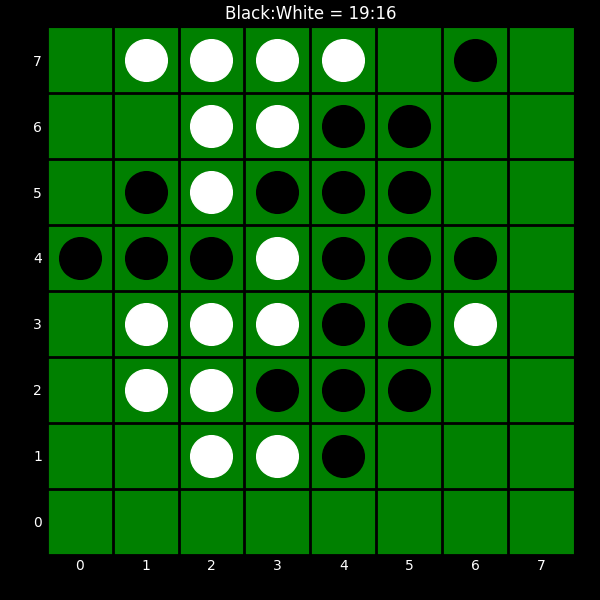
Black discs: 19
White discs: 16